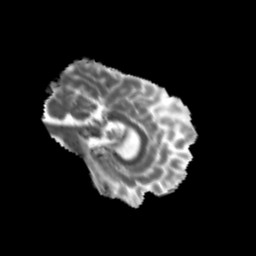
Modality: MD
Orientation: sagittal
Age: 36
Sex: male
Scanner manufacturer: siemens
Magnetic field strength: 3 T
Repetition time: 3.5 s
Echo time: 0.113 s